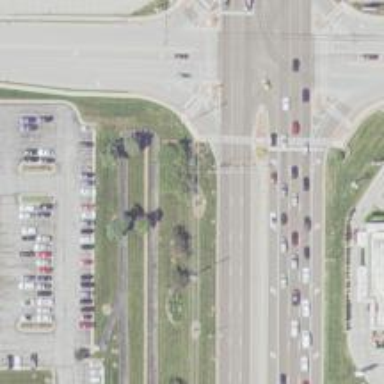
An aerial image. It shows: Trunk link highway with asphalt surface.